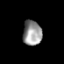
Tissue: prostate
Cell type: T cells
Senescence score: 0.7239
Nuclear area (px): 461
Mean DAPI intensity: 149.963